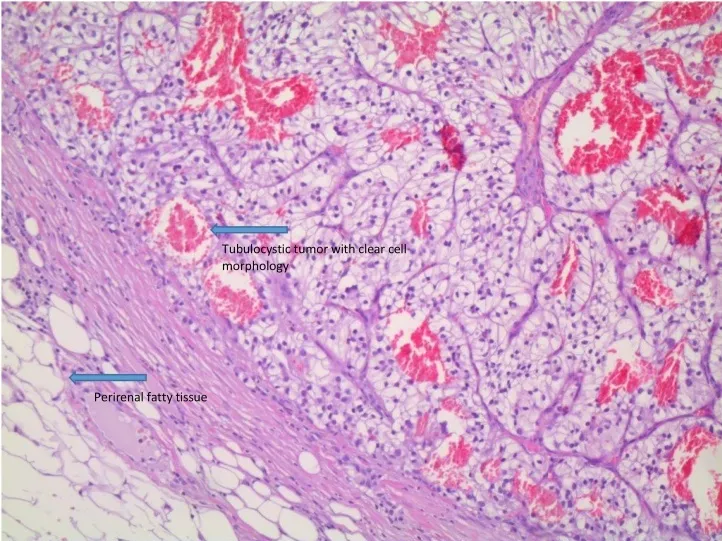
Kidney tumor with clear cell morphology, Hematoxylin-Eosin x10.
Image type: pathology (h&e)